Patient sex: M
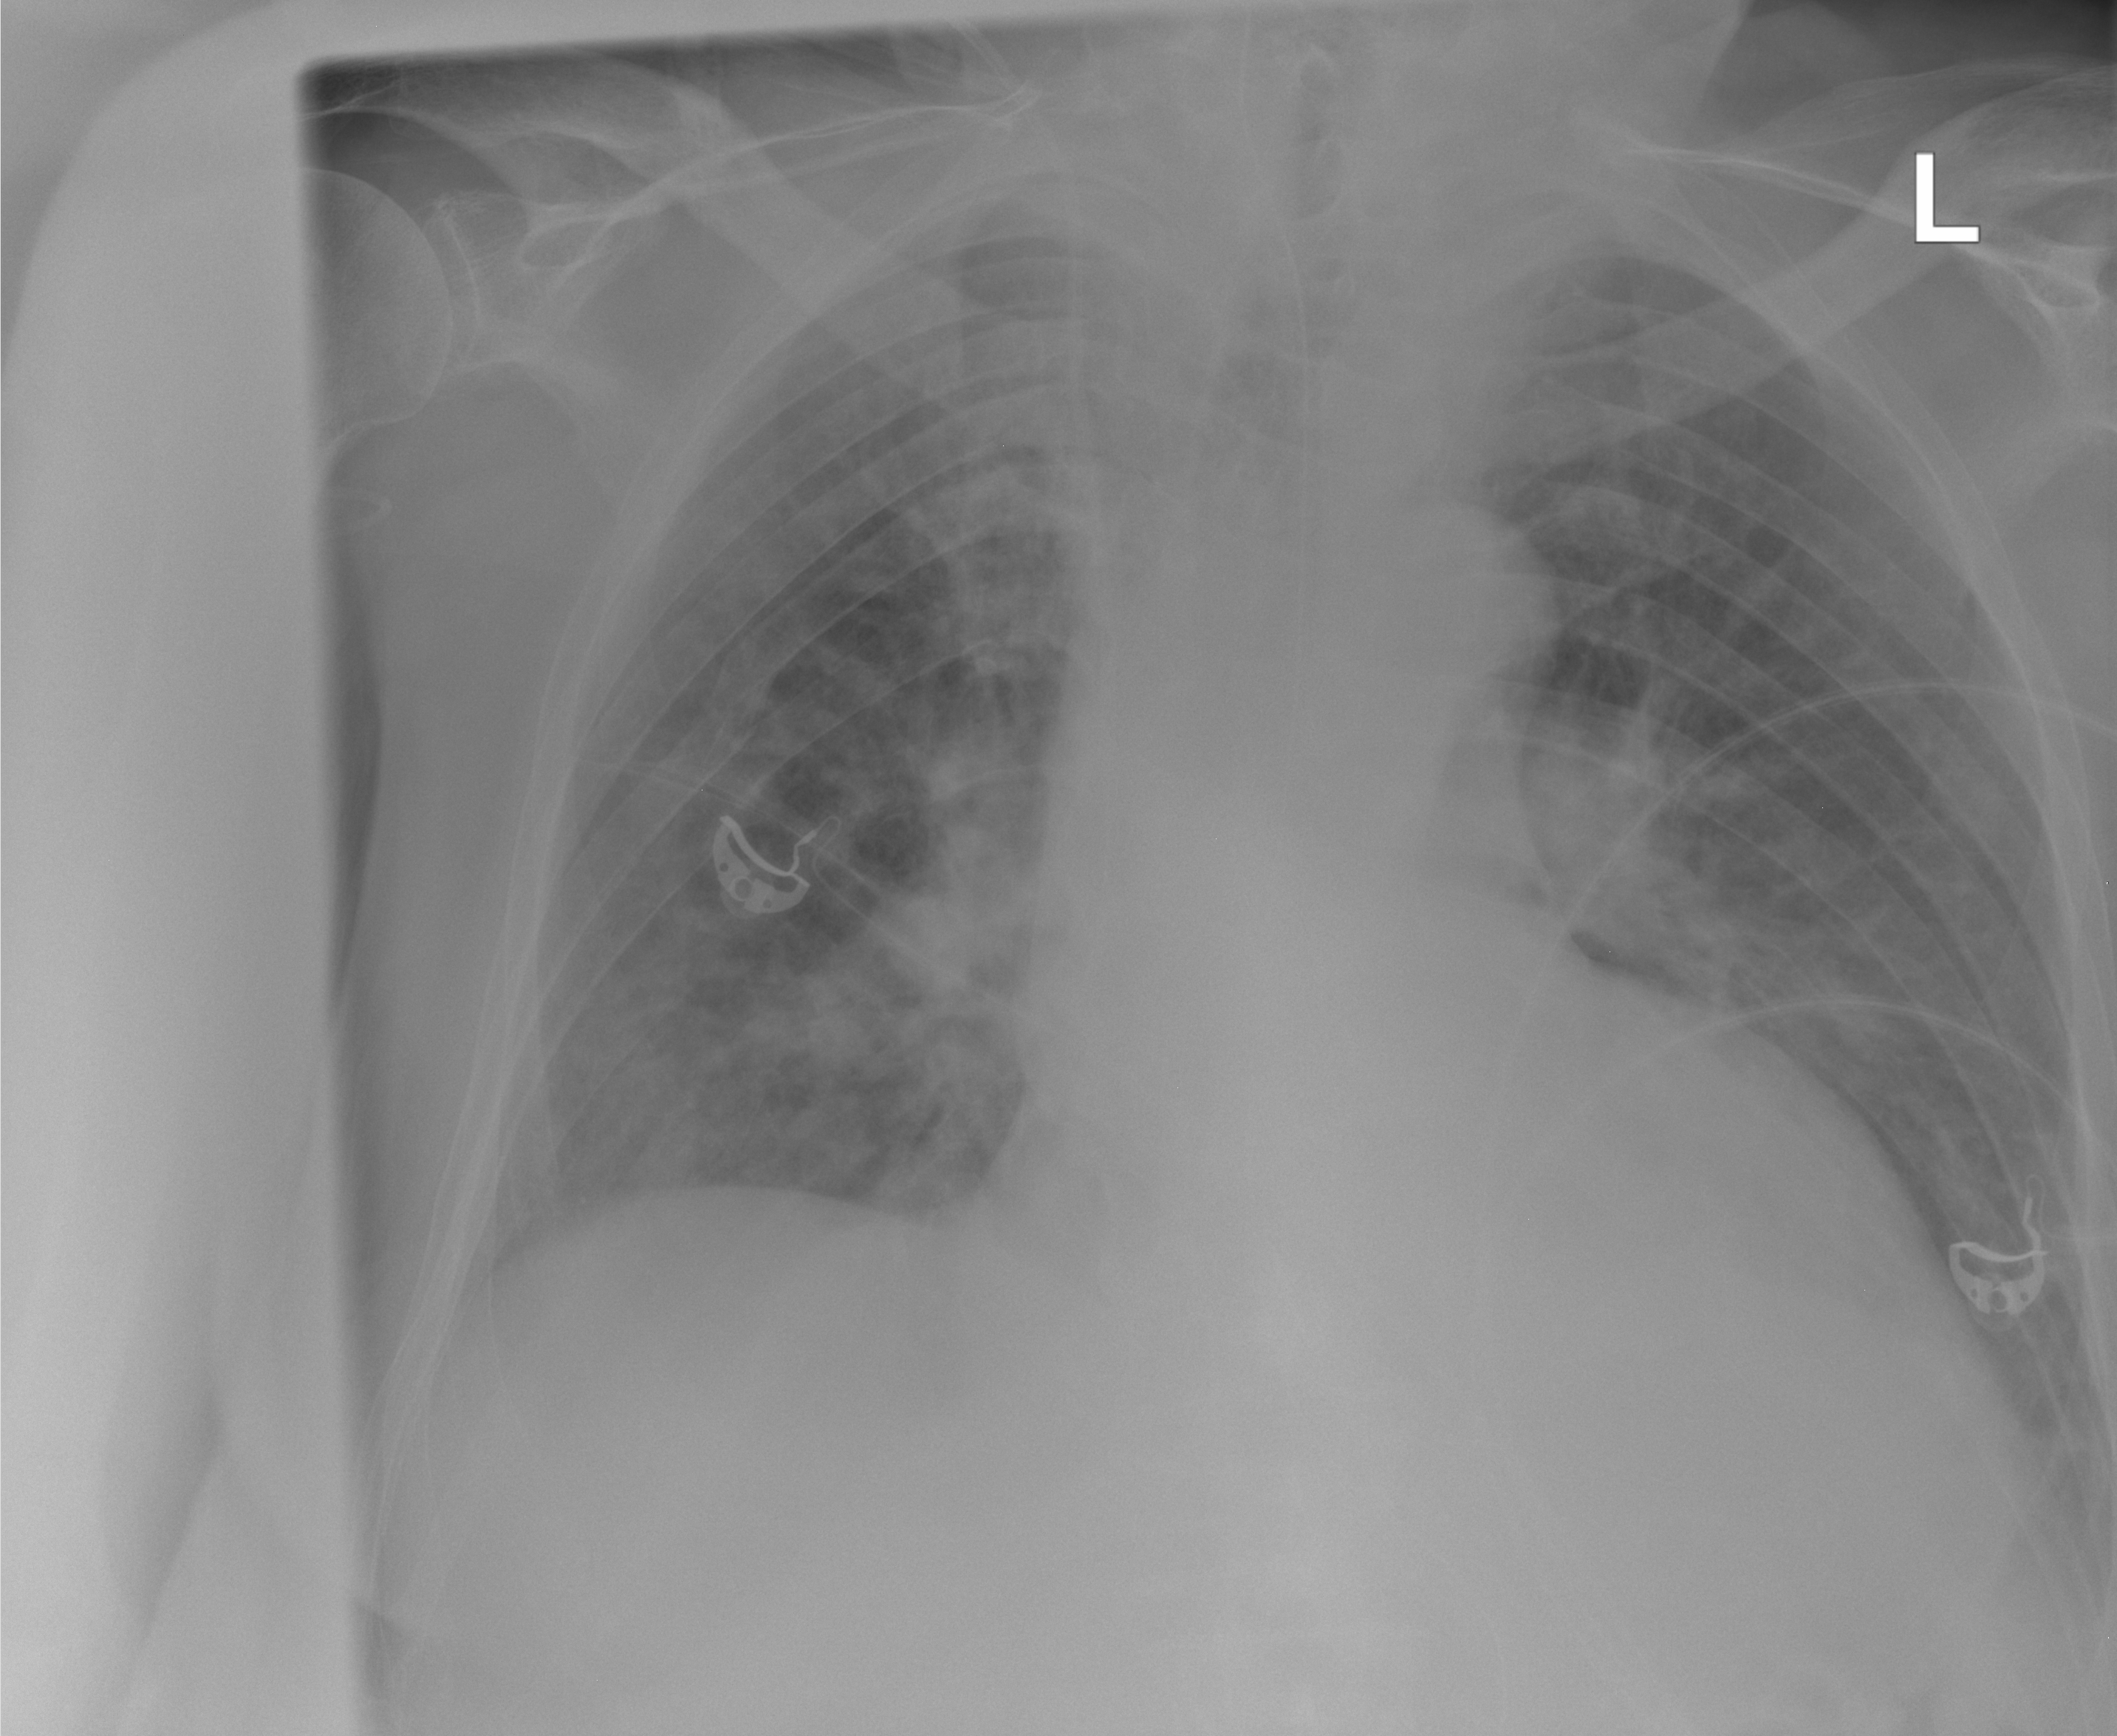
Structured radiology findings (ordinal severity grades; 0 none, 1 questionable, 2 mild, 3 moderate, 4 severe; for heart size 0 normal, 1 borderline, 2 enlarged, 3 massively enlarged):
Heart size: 2
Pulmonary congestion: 2
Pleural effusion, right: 1
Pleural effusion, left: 1
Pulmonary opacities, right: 1
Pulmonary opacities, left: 0
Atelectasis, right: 2
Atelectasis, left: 2